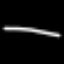
Label: line